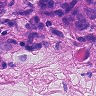
Metastatic tissue present: yes